Question: I'm starting dealing with Neo4j so I'm not really proficient on this topic. In figure below I have 2-mode (bipartite) graph where green node presents "document" and red node presents "term" which occur in particular document. (Real-world graph is actually huge: about 20.000.000 documents and 25.000 terms).
I wonder how I go about counting co-occurrence pairs of terms in neo4j (in Cypher or Java). The desired output from query should be:
'''
# Example: Pair (term-1, term-2) occurs in doc-1 and in doc-3
# Frequency for pair (term-1, term-2) should be 2
# termA | term B | frequency
term-1 | term-2 | 2
term-1 | term-3 | 1
term-2 | term-3 | 2
'''

Graph is available at <URL>
'''
set name root
mkrel -t ROOT -c -v
cd 1
set name doc-1
set type document
mkrel -t HAVE -cv
cd 2
set name term-1
set type term
cd ..
mkrel -t HAVE -cv
cd 3
set name term-2
set type term
cd ..
mkrel -t HAVE -cv
cd 4
set name term-3
set type term
mkrel -t HAVE -d INCOMING -c
cd 5
set name doc-2
set type document
mkrel -t HAVE -d OUTGOING -n 3
cd 3
mkrel -t HAVE -d INCOMING -c
cd 6
set name doc-3
set type document
mkrel -t HAVE -d OUTGOING -n 2
'''
'''
import org.neo4j.graphdb.DynamicRelationshipType;
import org.neo4j.graphdb.GraphDatabaseService;
import org.neo4j.graphdb.Node;
import org.neo4j.graphdb.Relationship;
import org.neo4j.graphdb.Transaction;
import org.neo4j.graphdb.factory.GraphDatabaseFactory;
import org.neo4j.graphdb.factory.GraphDatabaseSettings;
public class CountPairs {
private static final String DB_PATH = "test.db";
private static GraphDatabaseService graphDb;
public static void main(String[] args) {
graphDb = new GraphDatabaseFactory().
newEmbeddedDatabaseBuilder(DB_PATH).
setConfig(GraphDatabaseSettings.node_keys_indexable, "name, type").
setConfig(GraphDatabaseSettings.node_auto_indexing, "true").
newGraphDatabase();
Transaction tx = graphDb.beginTx();
Node doc1, doc2, doc3 = null;
Node term1, term2, term3 = null;
Relationship rel1, rel2, rel3, rel4, rel5, rel6, rel7 = null;
try
{
// Create nodes
doc1 = graphDb.createNode();
doc2 = graphDb.createNode();
doc3 = graphDb.createNode();
term1 = graphDb.createNode();
term2 = graphDb.createNode();
term3 = graphDb.createNode();
// Set properties
doc1.setProperty("name", "doc1");
doc1.setProperty("type", "document");
doc2.setProperty("name", "doc2");
doc2.setProperty("type", "document");
doc3.setProperty("name", "doc3");
doc3.setProperty("type", "document");
// Set properties
term1.setProperty("name", "term1");
term1.setProperty("type", "term");
term2.setProperty("name", "term2");
term2.setProperty("type", "term");
term3.setProperty("name", "term3");
term3.setProperty("type", "term");
// Create relations
rel1 = doc1.createRelationshipTo(term1, DynamicRelationshipType.withName("HAVE"));
rel2 = doc1.createRelationshipTo(term2, DynamicRelationshipType.withName("HAVE"));
rel3 = doc1.createRelationshipTo(term3, DynamicRelationshipType.withName("HAVE"));
rel4 = doc2.createRelationshipTo(term2, DynamicRelationshipType.withName("HAVE"));
rel5 = doc2.createRelationshipTo(term3, DynamicRelationshipType.withName("HAVE"));
rel6 = doc3.createRelationshipTo(term1, DynamicRelationshipType.withName("HAVE"));
rel7 = doc3.createRelationshipTo(term2, DynamicRelationshipType.withName("HAVE"));
tx.success();
}
catch(Exception e)
{
tx.failure();
}
finally
{
tx.finish();
}
graphDb.shutdown();
}
}
'''
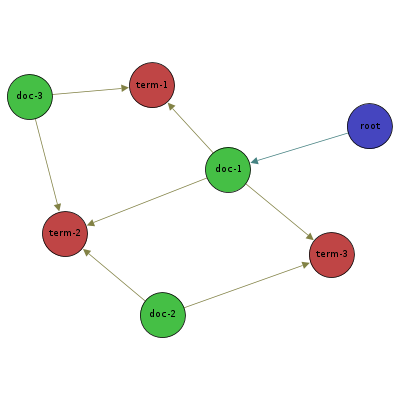
Answer: '''
start t1=node(*), t2=node(*)
where has(t1.type) and has(t2.type) and t1.type='term' and t2.type='term' and id(t1) < id(t2)
with t1, t2
match t1<-[:HAVE]-doc-[:HAVE]->t2
where doc.type='document'
return t1, t2, count(doc)
'''
You can try this here : <URL>
I hope this is what you want. Further, for better performance, I would suggest you to put index on nodes of type 'term' and use index in the start clause to get and